Field crop: maize
Growth stage: 2
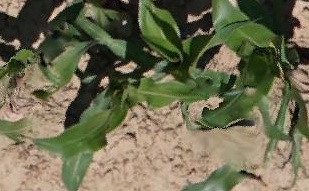
Species: maize